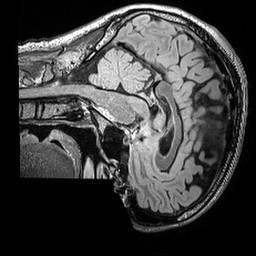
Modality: FLAIR
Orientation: sagittal
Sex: male